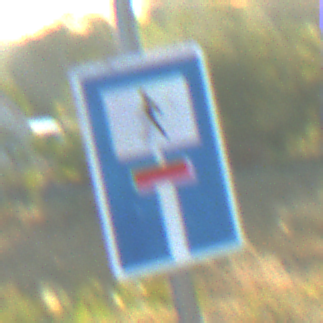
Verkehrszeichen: SackgasseFussgaengerDurchlaessig
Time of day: SunriseSunset
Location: Outdoor (RoadRail)
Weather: Clear
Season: NotSpecified
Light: Natural